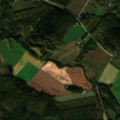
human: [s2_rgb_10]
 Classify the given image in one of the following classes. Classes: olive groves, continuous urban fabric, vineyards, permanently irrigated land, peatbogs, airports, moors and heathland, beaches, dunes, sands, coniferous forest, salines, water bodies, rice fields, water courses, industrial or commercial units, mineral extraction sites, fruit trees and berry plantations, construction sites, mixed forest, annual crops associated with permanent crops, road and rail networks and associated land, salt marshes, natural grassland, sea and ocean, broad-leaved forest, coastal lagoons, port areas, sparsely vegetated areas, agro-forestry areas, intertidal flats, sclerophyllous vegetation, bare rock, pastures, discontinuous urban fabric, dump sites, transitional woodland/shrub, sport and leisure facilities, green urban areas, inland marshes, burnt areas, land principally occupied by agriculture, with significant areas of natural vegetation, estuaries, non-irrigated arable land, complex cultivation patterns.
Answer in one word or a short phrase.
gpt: non-irrigated arable land, land principally occupied by agriculture, with significant areas of natural vegetation, broad-leaved forest, coniferous forest, mixed forest, transitional woodland/shrub